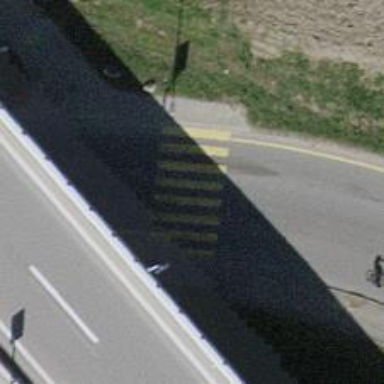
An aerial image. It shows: Uncontrolled zebra crossing on the road.